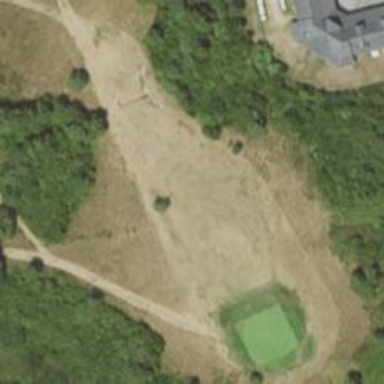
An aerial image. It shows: View of golf hole.